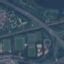
Land use / land cover: Highway